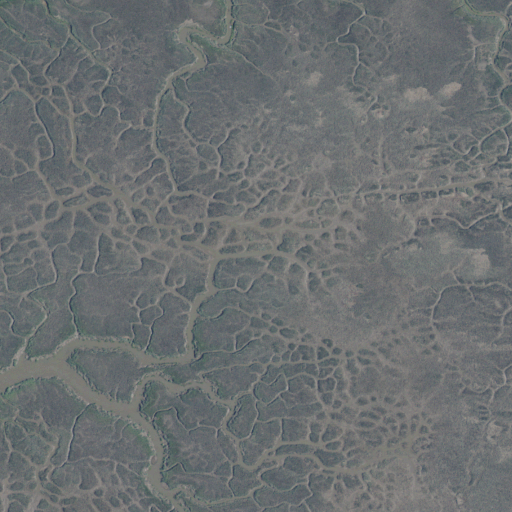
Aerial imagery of cape in South Carolina named Garrets Point containing herbaceous wetlands and open water